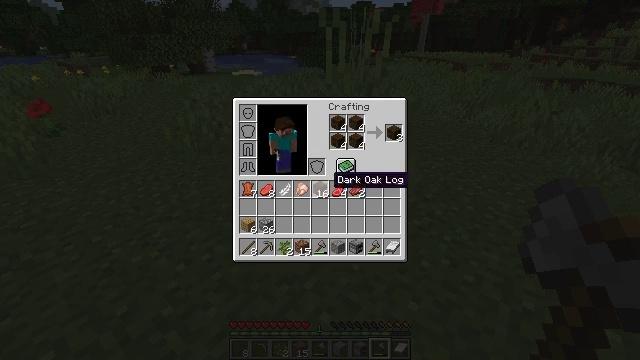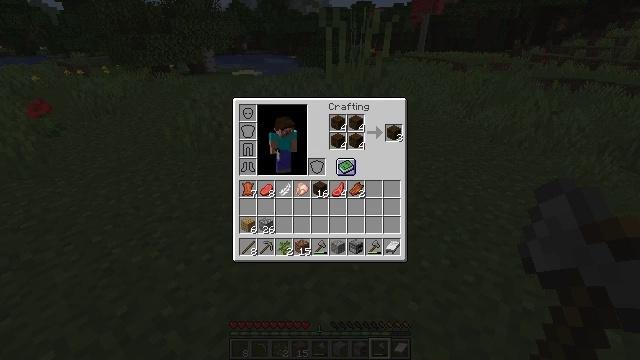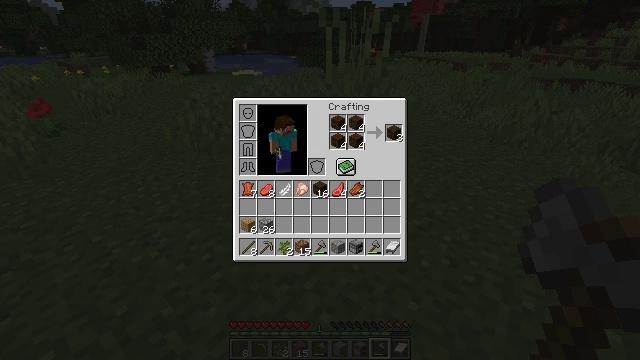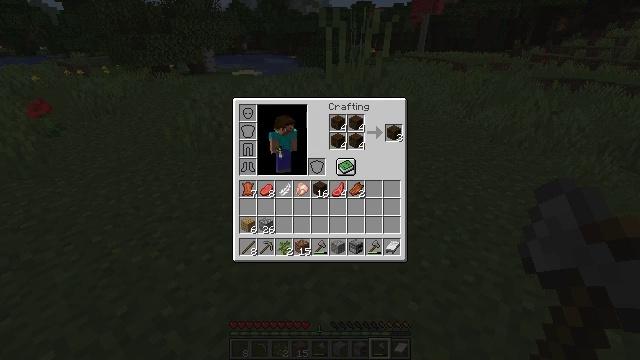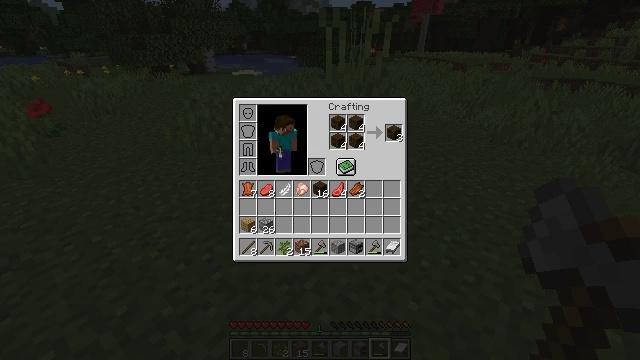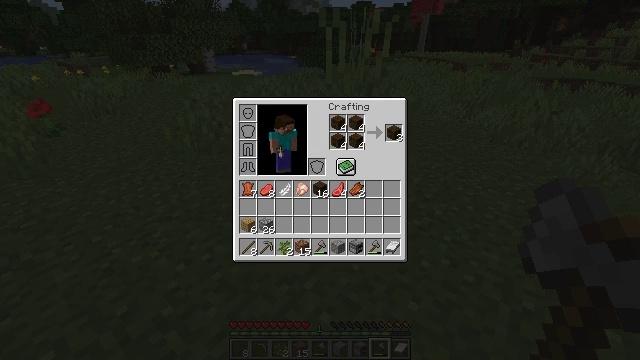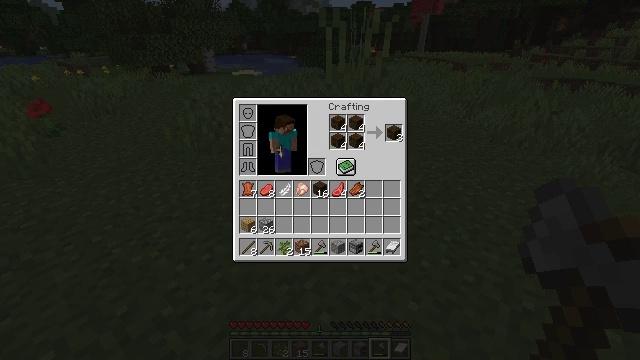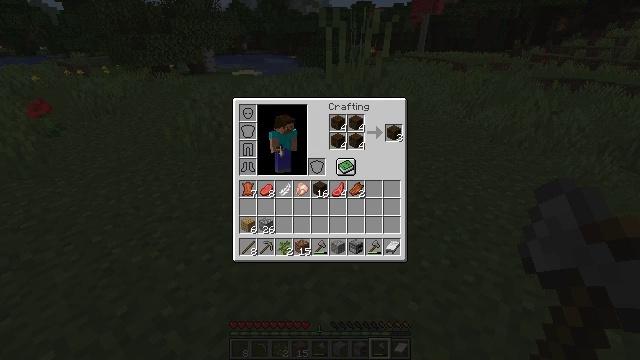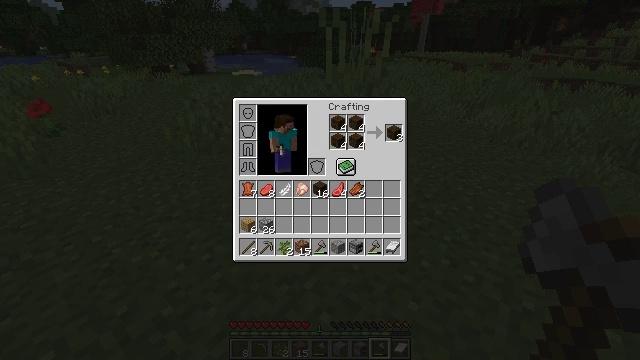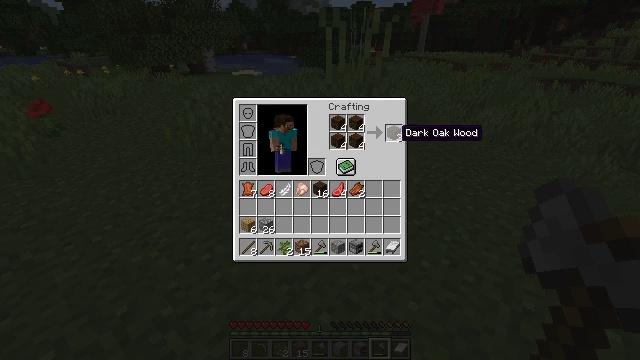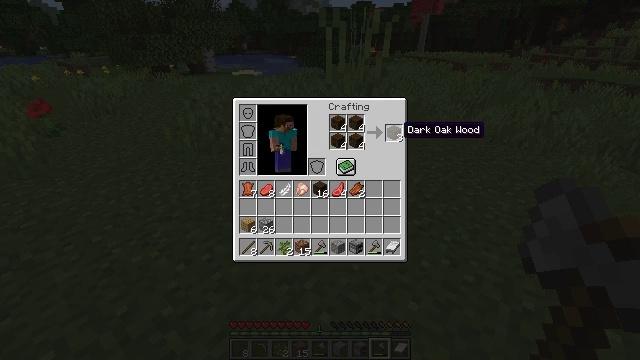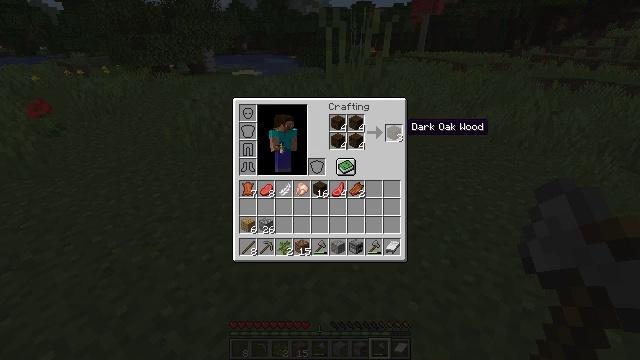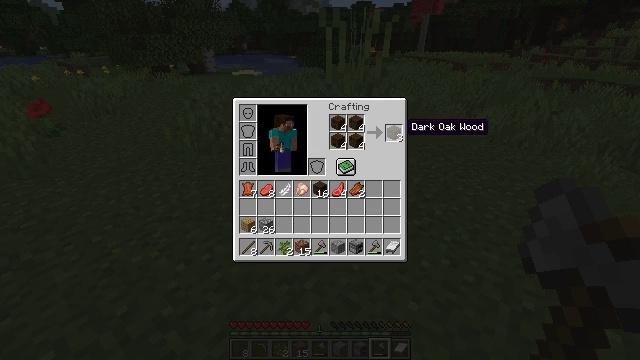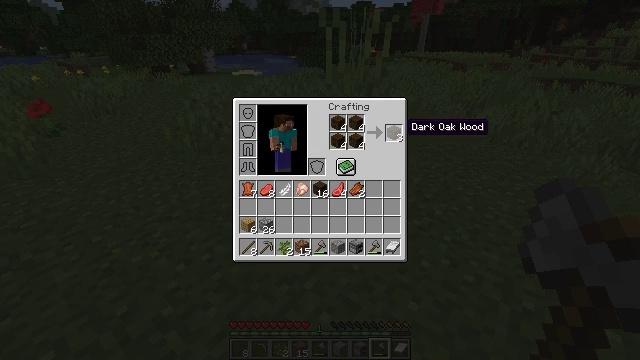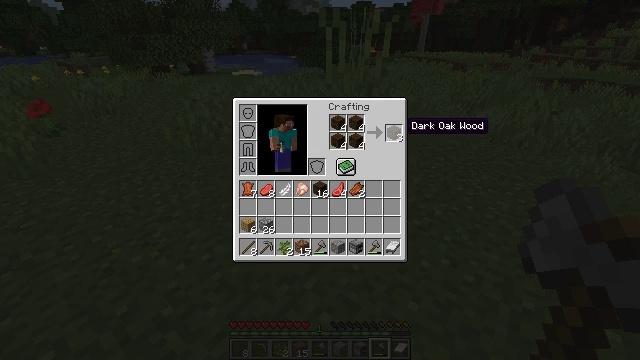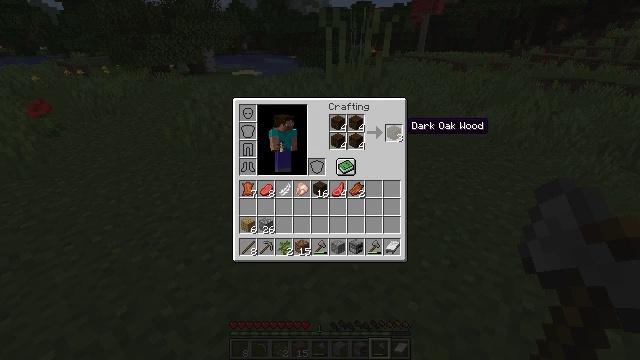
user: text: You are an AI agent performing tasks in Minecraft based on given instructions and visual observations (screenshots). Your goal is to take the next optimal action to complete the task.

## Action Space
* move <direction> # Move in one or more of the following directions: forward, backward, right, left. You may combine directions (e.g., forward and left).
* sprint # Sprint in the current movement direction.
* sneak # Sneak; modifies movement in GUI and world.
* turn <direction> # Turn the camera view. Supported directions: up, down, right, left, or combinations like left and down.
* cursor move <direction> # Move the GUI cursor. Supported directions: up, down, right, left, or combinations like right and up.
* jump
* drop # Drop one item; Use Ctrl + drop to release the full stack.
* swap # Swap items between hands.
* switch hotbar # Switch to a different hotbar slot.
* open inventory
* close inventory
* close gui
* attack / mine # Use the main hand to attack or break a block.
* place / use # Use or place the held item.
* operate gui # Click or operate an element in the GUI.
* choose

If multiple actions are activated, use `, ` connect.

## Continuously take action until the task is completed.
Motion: motion action
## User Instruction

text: Convert logs to dark oak wood using crafting grid.
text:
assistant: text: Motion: cursor move right and up
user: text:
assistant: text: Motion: cursor move right
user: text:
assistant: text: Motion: no_op
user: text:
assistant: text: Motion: cursor move right
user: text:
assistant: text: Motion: no_op
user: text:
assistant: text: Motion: no_op
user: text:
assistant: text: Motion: cursor move right
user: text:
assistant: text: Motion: no_op
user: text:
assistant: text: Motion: no_op
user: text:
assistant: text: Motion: no_op
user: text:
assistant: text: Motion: no_op
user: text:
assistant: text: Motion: no_op
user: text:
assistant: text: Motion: no_op
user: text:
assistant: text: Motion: no_op
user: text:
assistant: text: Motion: no_op
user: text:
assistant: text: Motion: no_op
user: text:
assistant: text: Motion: no_op
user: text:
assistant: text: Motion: no_op
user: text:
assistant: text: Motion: no_op
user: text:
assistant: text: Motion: no_op
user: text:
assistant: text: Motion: no_op
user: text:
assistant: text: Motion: no_op
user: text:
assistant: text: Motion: no_op
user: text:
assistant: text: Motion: no_op
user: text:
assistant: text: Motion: no_op
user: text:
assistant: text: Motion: no_op
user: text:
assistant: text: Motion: no_op
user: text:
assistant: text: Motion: no_op
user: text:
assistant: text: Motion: no_op
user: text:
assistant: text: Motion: no_op